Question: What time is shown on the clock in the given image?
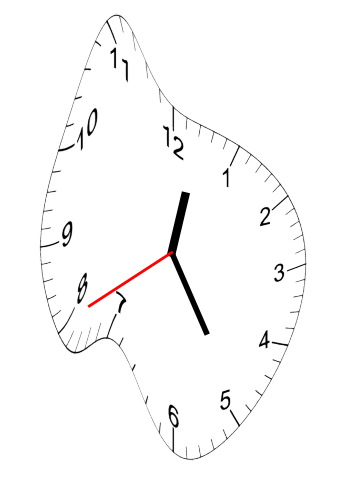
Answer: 12:24:40